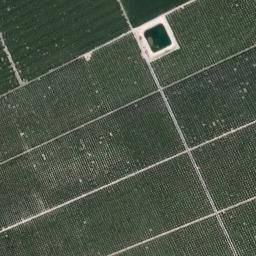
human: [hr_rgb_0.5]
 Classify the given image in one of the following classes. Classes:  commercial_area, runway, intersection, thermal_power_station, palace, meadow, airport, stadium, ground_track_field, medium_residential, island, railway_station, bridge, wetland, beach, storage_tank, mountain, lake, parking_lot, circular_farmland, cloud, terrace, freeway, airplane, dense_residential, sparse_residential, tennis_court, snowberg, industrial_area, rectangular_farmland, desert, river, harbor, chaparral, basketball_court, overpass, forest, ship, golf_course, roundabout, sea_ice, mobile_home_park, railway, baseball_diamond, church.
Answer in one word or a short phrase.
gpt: rectangular_farmland